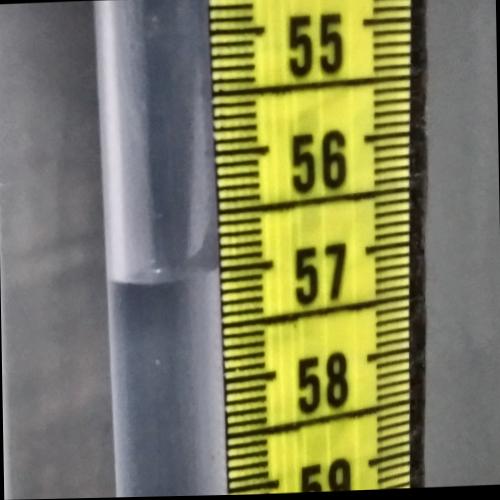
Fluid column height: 57.1 cm